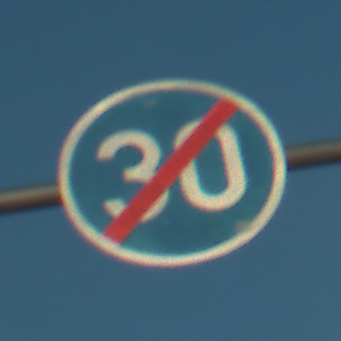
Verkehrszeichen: EndeMindestgeschwindigkeit
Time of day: SunriseSunset
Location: Outdoor (RoadRail)
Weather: PartlyCloudy
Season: NotSpecified
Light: Natural